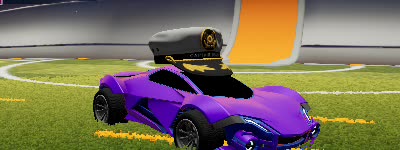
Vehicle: werewolf